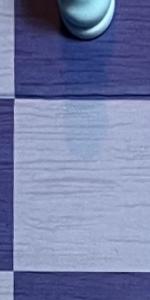
Label: Empty